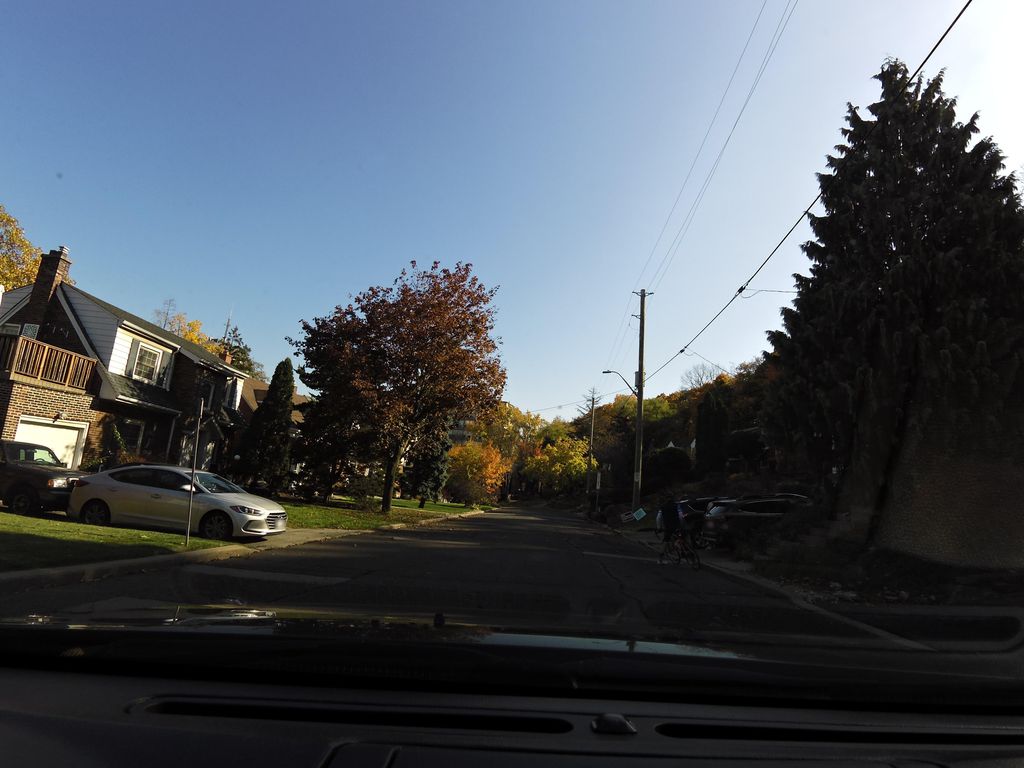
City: hamilton